Question: imagine I have two tables (see picture). In one I have dates, and in the other I have a count for some of the dates that are in the first one.
I need to join those tables so I have for each date in the table Dates the most updated count (up to that date).
For example, for the [Dates].[date]=3 I don't have a [Counts].[Count], so I have to take the count for [date]=1.
What is the best way of doing this in SQL?
I hope you can understand me :)
Thanks!!

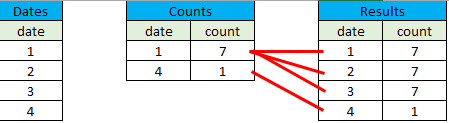
Answer: You can use 'LEFT JOIN' to do this; use an extra left join with a null check to make sure that there exists no newer matching date;
'''
SELECT d.'date', c.'count'
FROM dates d
LEFT JOIN counts c ON d.'date' >= c.'date'
LEFT JOIN counts c2 ON d.'date' >= c2.'date' AND c.'date'<c2.'date'
WHERE c2.'date' IS NULL;
'''
<URL>.